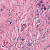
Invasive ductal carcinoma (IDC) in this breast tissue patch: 0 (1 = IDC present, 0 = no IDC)